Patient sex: M
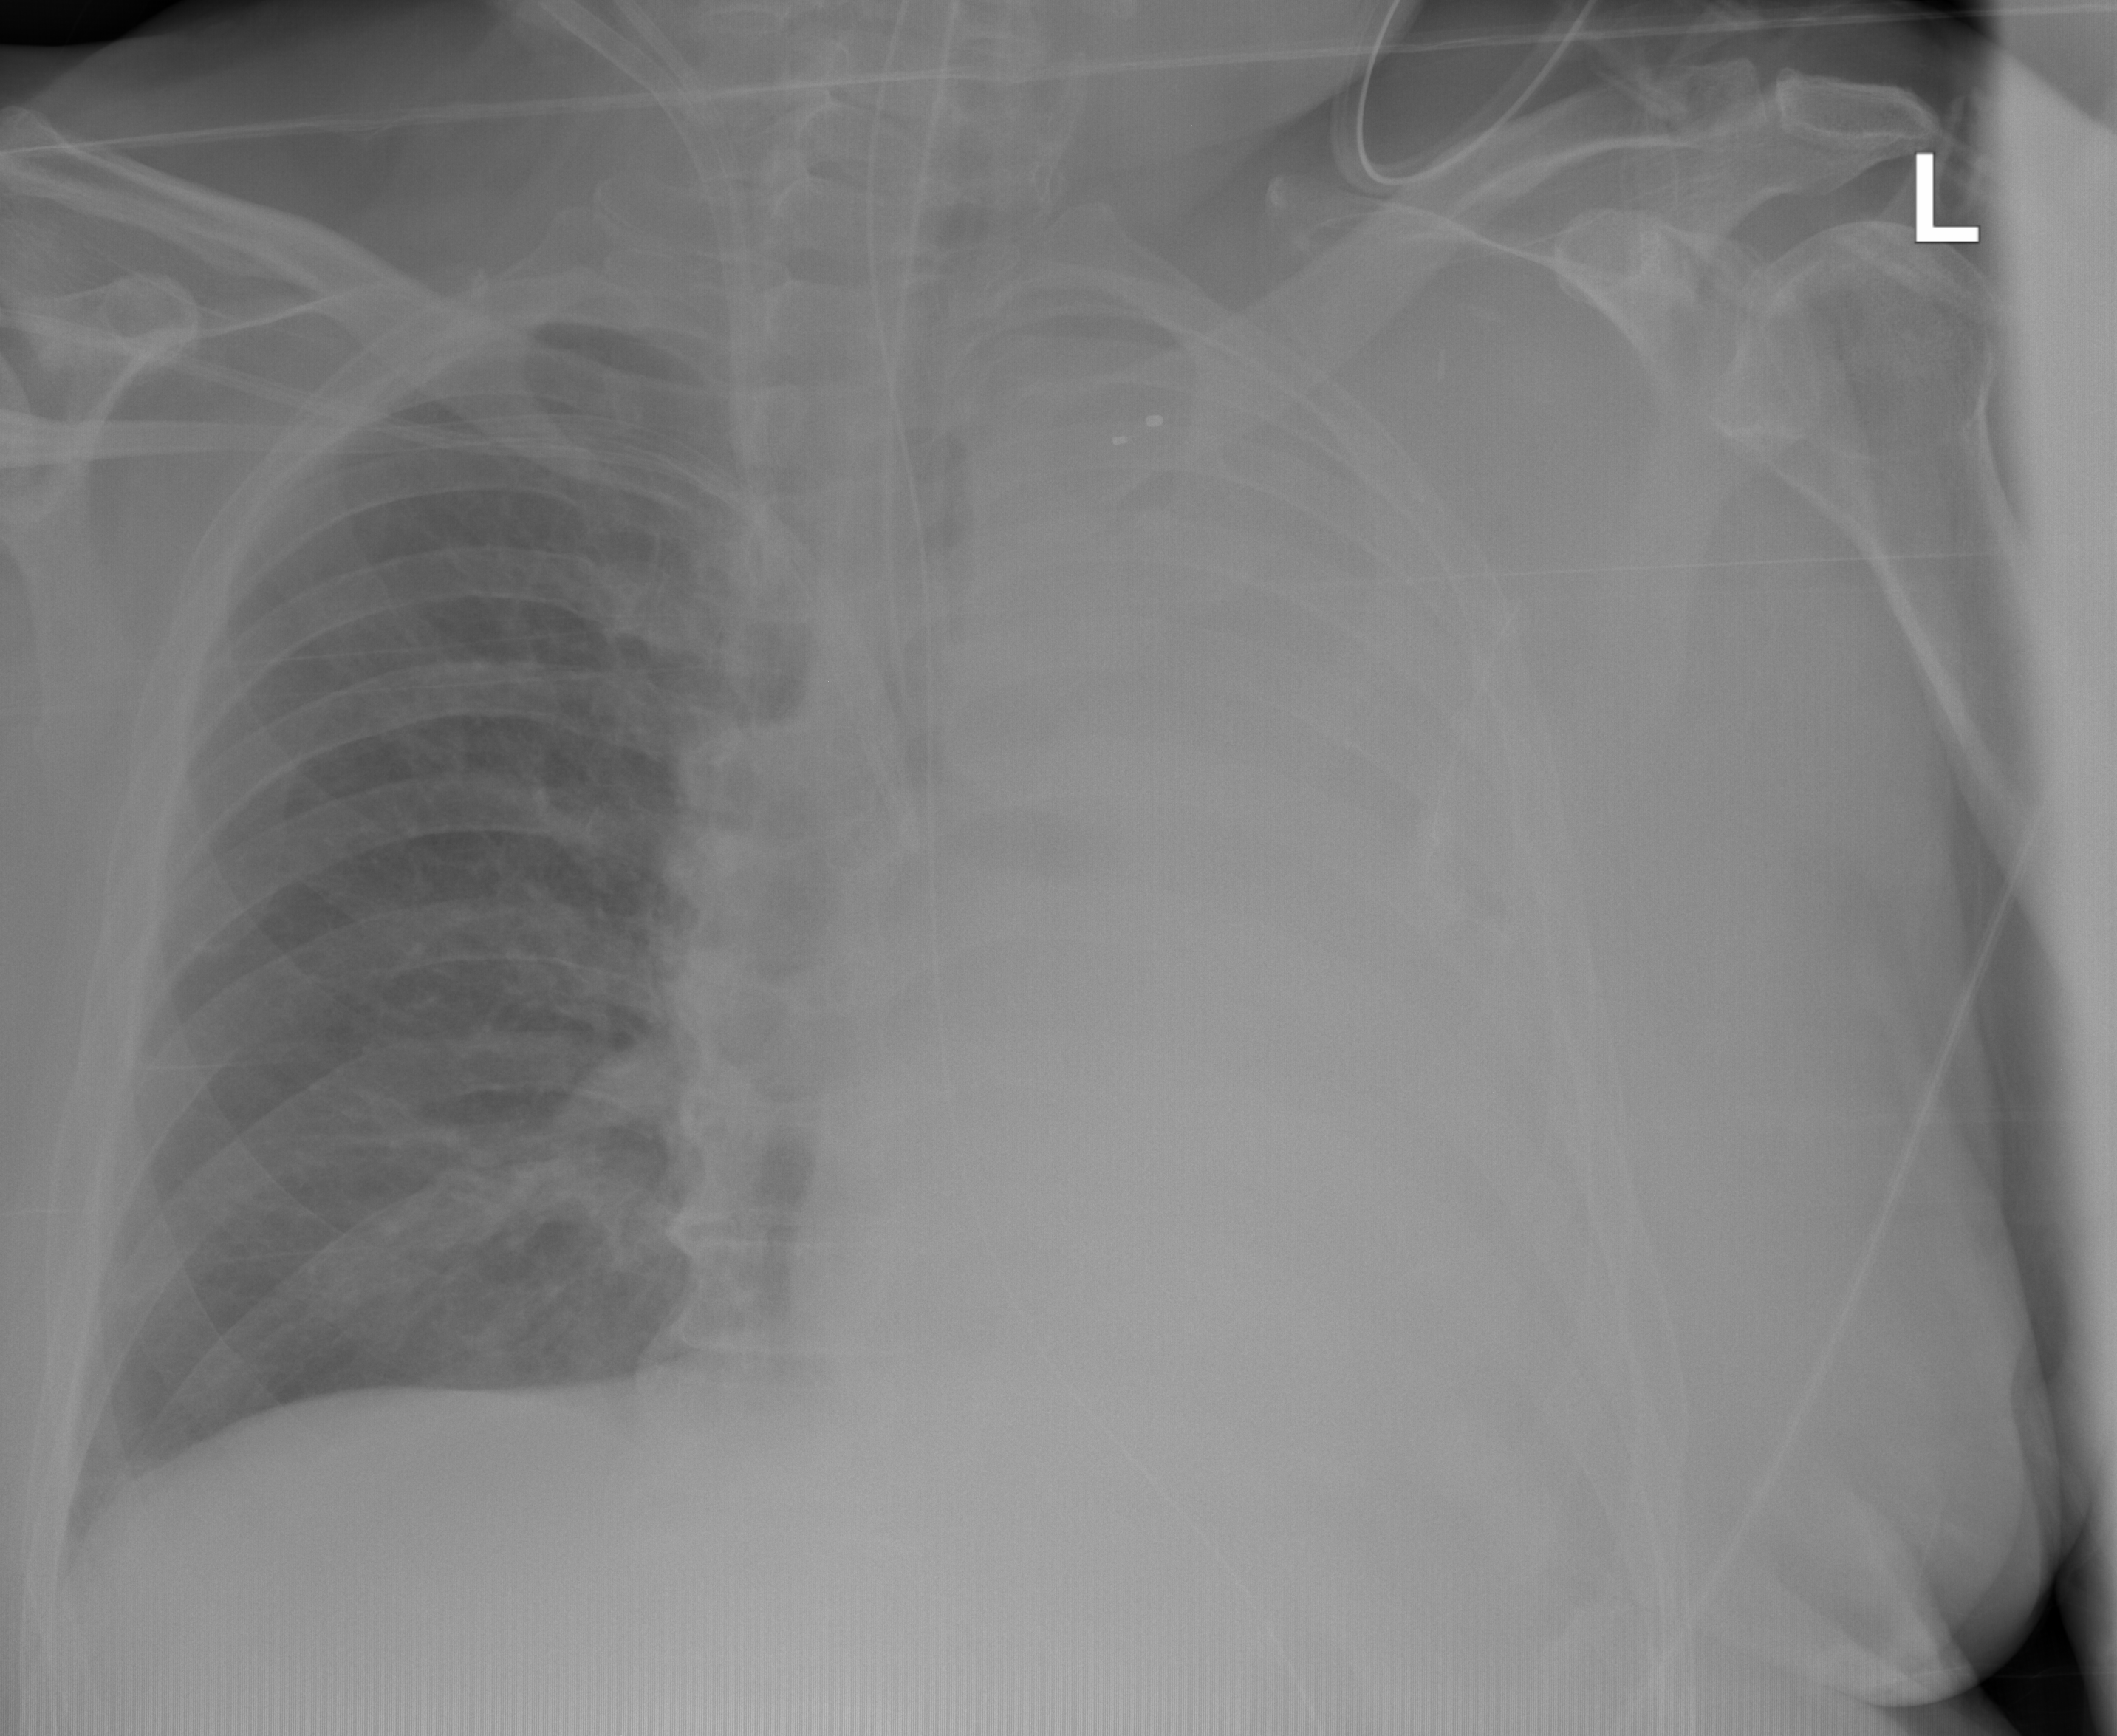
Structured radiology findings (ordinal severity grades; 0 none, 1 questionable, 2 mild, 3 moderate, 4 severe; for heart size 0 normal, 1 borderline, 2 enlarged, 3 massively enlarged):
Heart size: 0
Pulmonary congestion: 0
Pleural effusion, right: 0
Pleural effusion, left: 2
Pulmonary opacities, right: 0
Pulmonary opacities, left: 0
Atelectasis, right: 0
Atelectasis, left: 4